Question: I have the following example dataframe:
'Trait Class Value
'''
Trait Class Value
1 A 3
1 B 4
2 A 7
2 B 8
'''
I want to create a barplot with ggplot2 where the values for each class are mirrored on the x axis.
When I try to plot it like this,
'''
ggplot(cali_gca, aes(x=Trait, y=Value, fill=Class)) +
geom_bar(stat="identity", position="identity")
'''
I don't get any mirroring on the x axis (see Image with my actual data which
is completely the same structured as the toy dataset).
Does anybody has an idea why?
Thank you so much in advance!

Here is the plot drawn in paint I would like to have:
<URL>
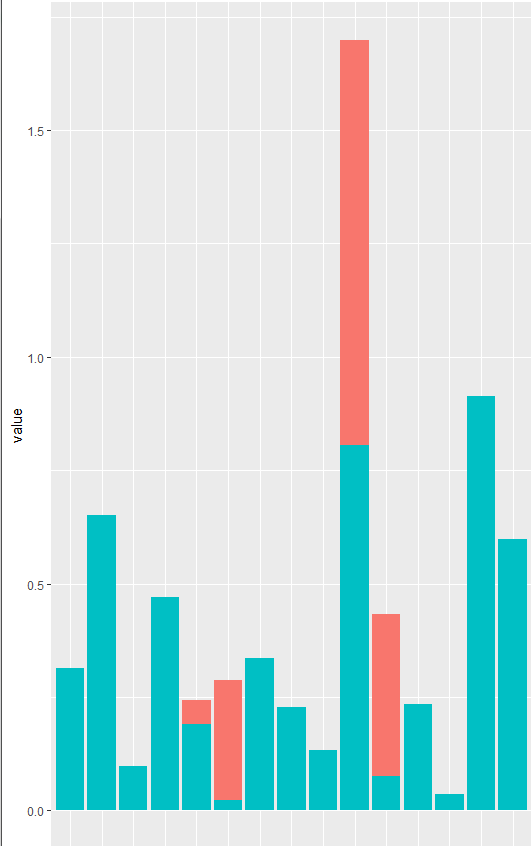
Answer: You could take the part of the data you want to mirror, multiply it by (-1) and attach it to the dataframe:
'''
library(tidyverse)
df <- tribble(
~year, ~country, ~value,
2001, "France", 55,
2002, "France", 53,
2003, "France", 31,
2004, "France", 10,
2005, "France", 30,
2006, "France", 37,
2007, "France", 54,
2008, "France", 58,
2009, "France", 50,
2010, "France", 40,
2011, "France", 49,
2001, "USA", 55,
2002, "USA", 53,
2003, "USA", 64,
2004, "USA", 40,
2005, "USA", 30,
2006, "USA", 39,
2007, "USA", 55,
2008, "USA", 53,
2009, "USA", 71,
2010, "USA", 44,
2011, "USA", 40
)
ggplot(df, aes(year, value, fill = country)) +
geom_col()
df <- df %>%
bind_rows(df %>%
filter(country == "France") %>%
mutate(value = -value,
country = "-France"))
ggplot(df, aes(year, value, fill = country)) +
geom_col()
'''
Which produces:
<URL>